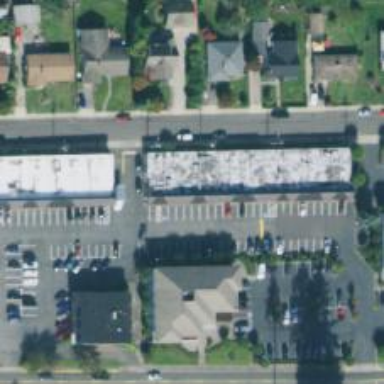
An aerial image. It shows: Veterinary facility.